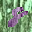
Label: 8